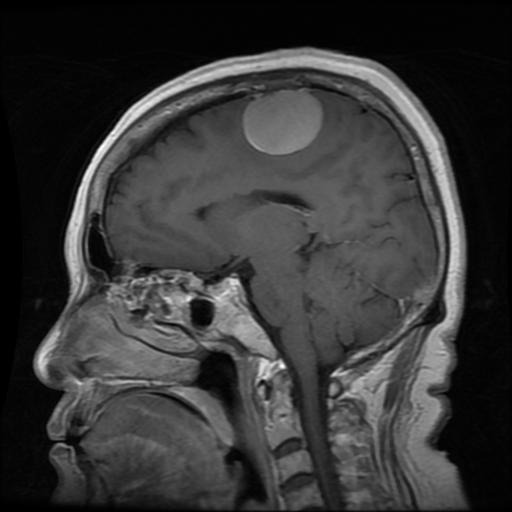
Label: meningioma